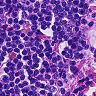
Metastatic tissue present: no